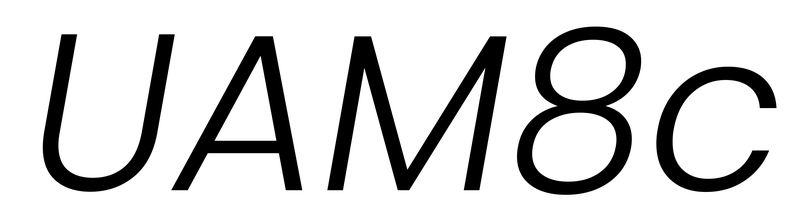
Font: Poppins-LightItalic